高一 · 代数
已知函数 $f(x)=\left\{\begin{array}{l}\mathrm{e}^{x}, x \leq 0, \\ \ln x, x>0,\end{array} g(x)=f(x)+x+a\right.$. 若 $g(x)$ 存在 2 个零点, 则 $a$ 的取值范围是
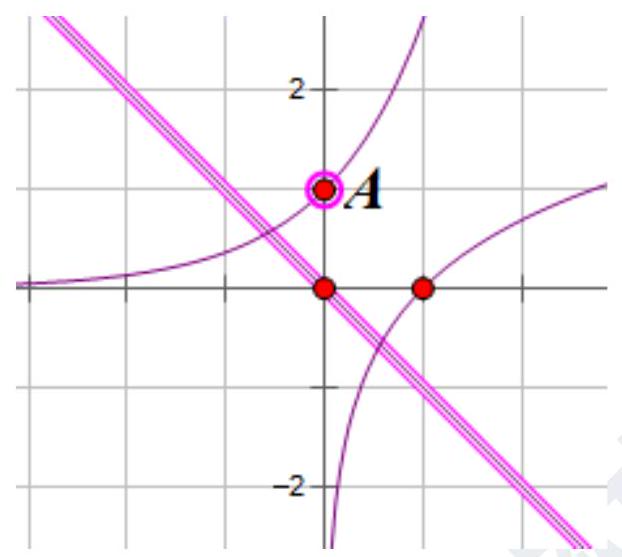
A. $[-1,0)$
B. $[0,+\infty)$
C. $[-1,+\infty)$
D. $[1,+\infty)$
答案: C
解析:

分析: 首先根据 g(x) 存在 2 个零点, 得到方程 f(x)+x+a=0 有两个解, 将其转化为 f(x)=-x-a 有两个解, 即直线 y=-x-a 与曲线 y=f(x) 有两个交点, 根据题中所给的函数解析式, 画出函数 f(x) 的
图像（将 e^x(x>0) 去掉）, 再画出直线 y=-x, 并将其上下移动, 从图中可以发现, 当 -a leq 1 时, 满足 y=-x-a 与曲线 y=f(x) 有两个交点, 从而求得结果.

画出函数 $f(x)$ 的图像, $y=e^{x}$ 在 $\mathrm{y}$ 轴右侧的去掉,

再画出直线 $y=-x$, 之后上下移动,

可以发现当直线过点 $\mathrm{A}$ 时，直线与函数图像有两个交点，

并且向下可以无限移动, 都可以保证直线与函数的图像有两个交点,

即方程 $f(x)=-x-a$ 有两个解,

也就是函数 $g(x)$ 有两个零点,

此时满足 $-a \leq 1$, 即 $a \geq-1$, 故选 C.